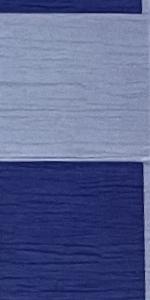
Label: Empty